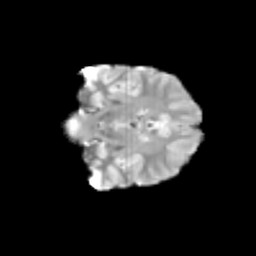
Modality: T2w
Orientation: coronal
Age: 13
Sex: female
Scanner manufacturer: siemens
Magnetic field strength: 3 T
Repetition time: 3.8 s
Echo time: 0.07 s